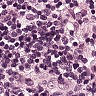
Metastatic tissue present: no